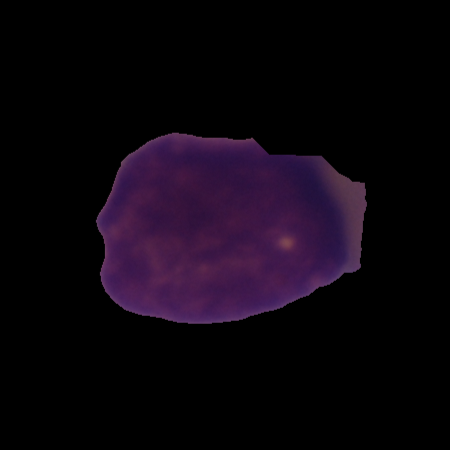
Label: cancer